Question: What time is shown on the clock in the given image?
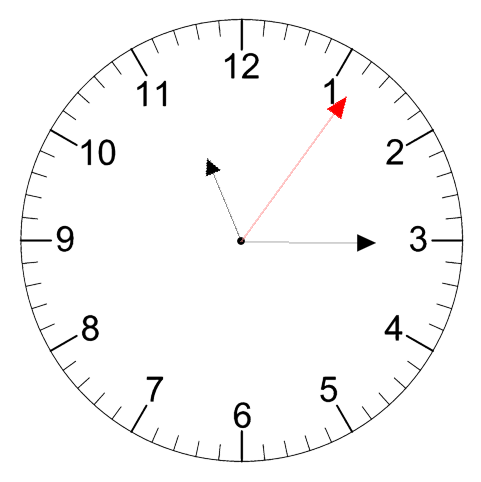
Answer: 11:15:06